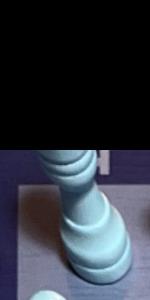
Label: Rook_White